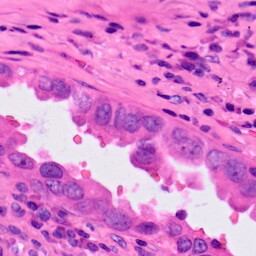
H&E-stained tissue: Lung